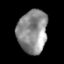
Tissue: prostate
Cell type: Myeloid cells
Senescence score: 0.2938
Nuclear area (px): 1249
Mean DAPI intensity: 142.107